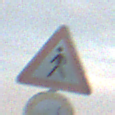
Verkehrszeichen: FussgaengerRechts
Zusatzzeichen unten: VerbotUeberholenEinspurigeFahrzeuge
Umgebung: Outdoor, RoadRail
Tageszeit: SunriseSunset
Wetter: PartlyCloudy
Licht: Natural
Jahreszeit: NotSpecified
Kontrast: LowContrast